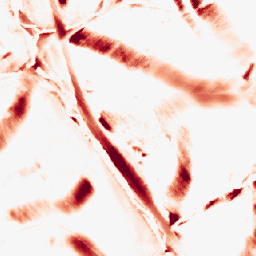
Category: morphological
Decomposition family: morphological_diamond
Decomposition parameters: operation: opening
radius: 20
Upsampling method: nearest
Upsampling parameters: scale: 4
Upsampling scale: 4